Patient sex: M
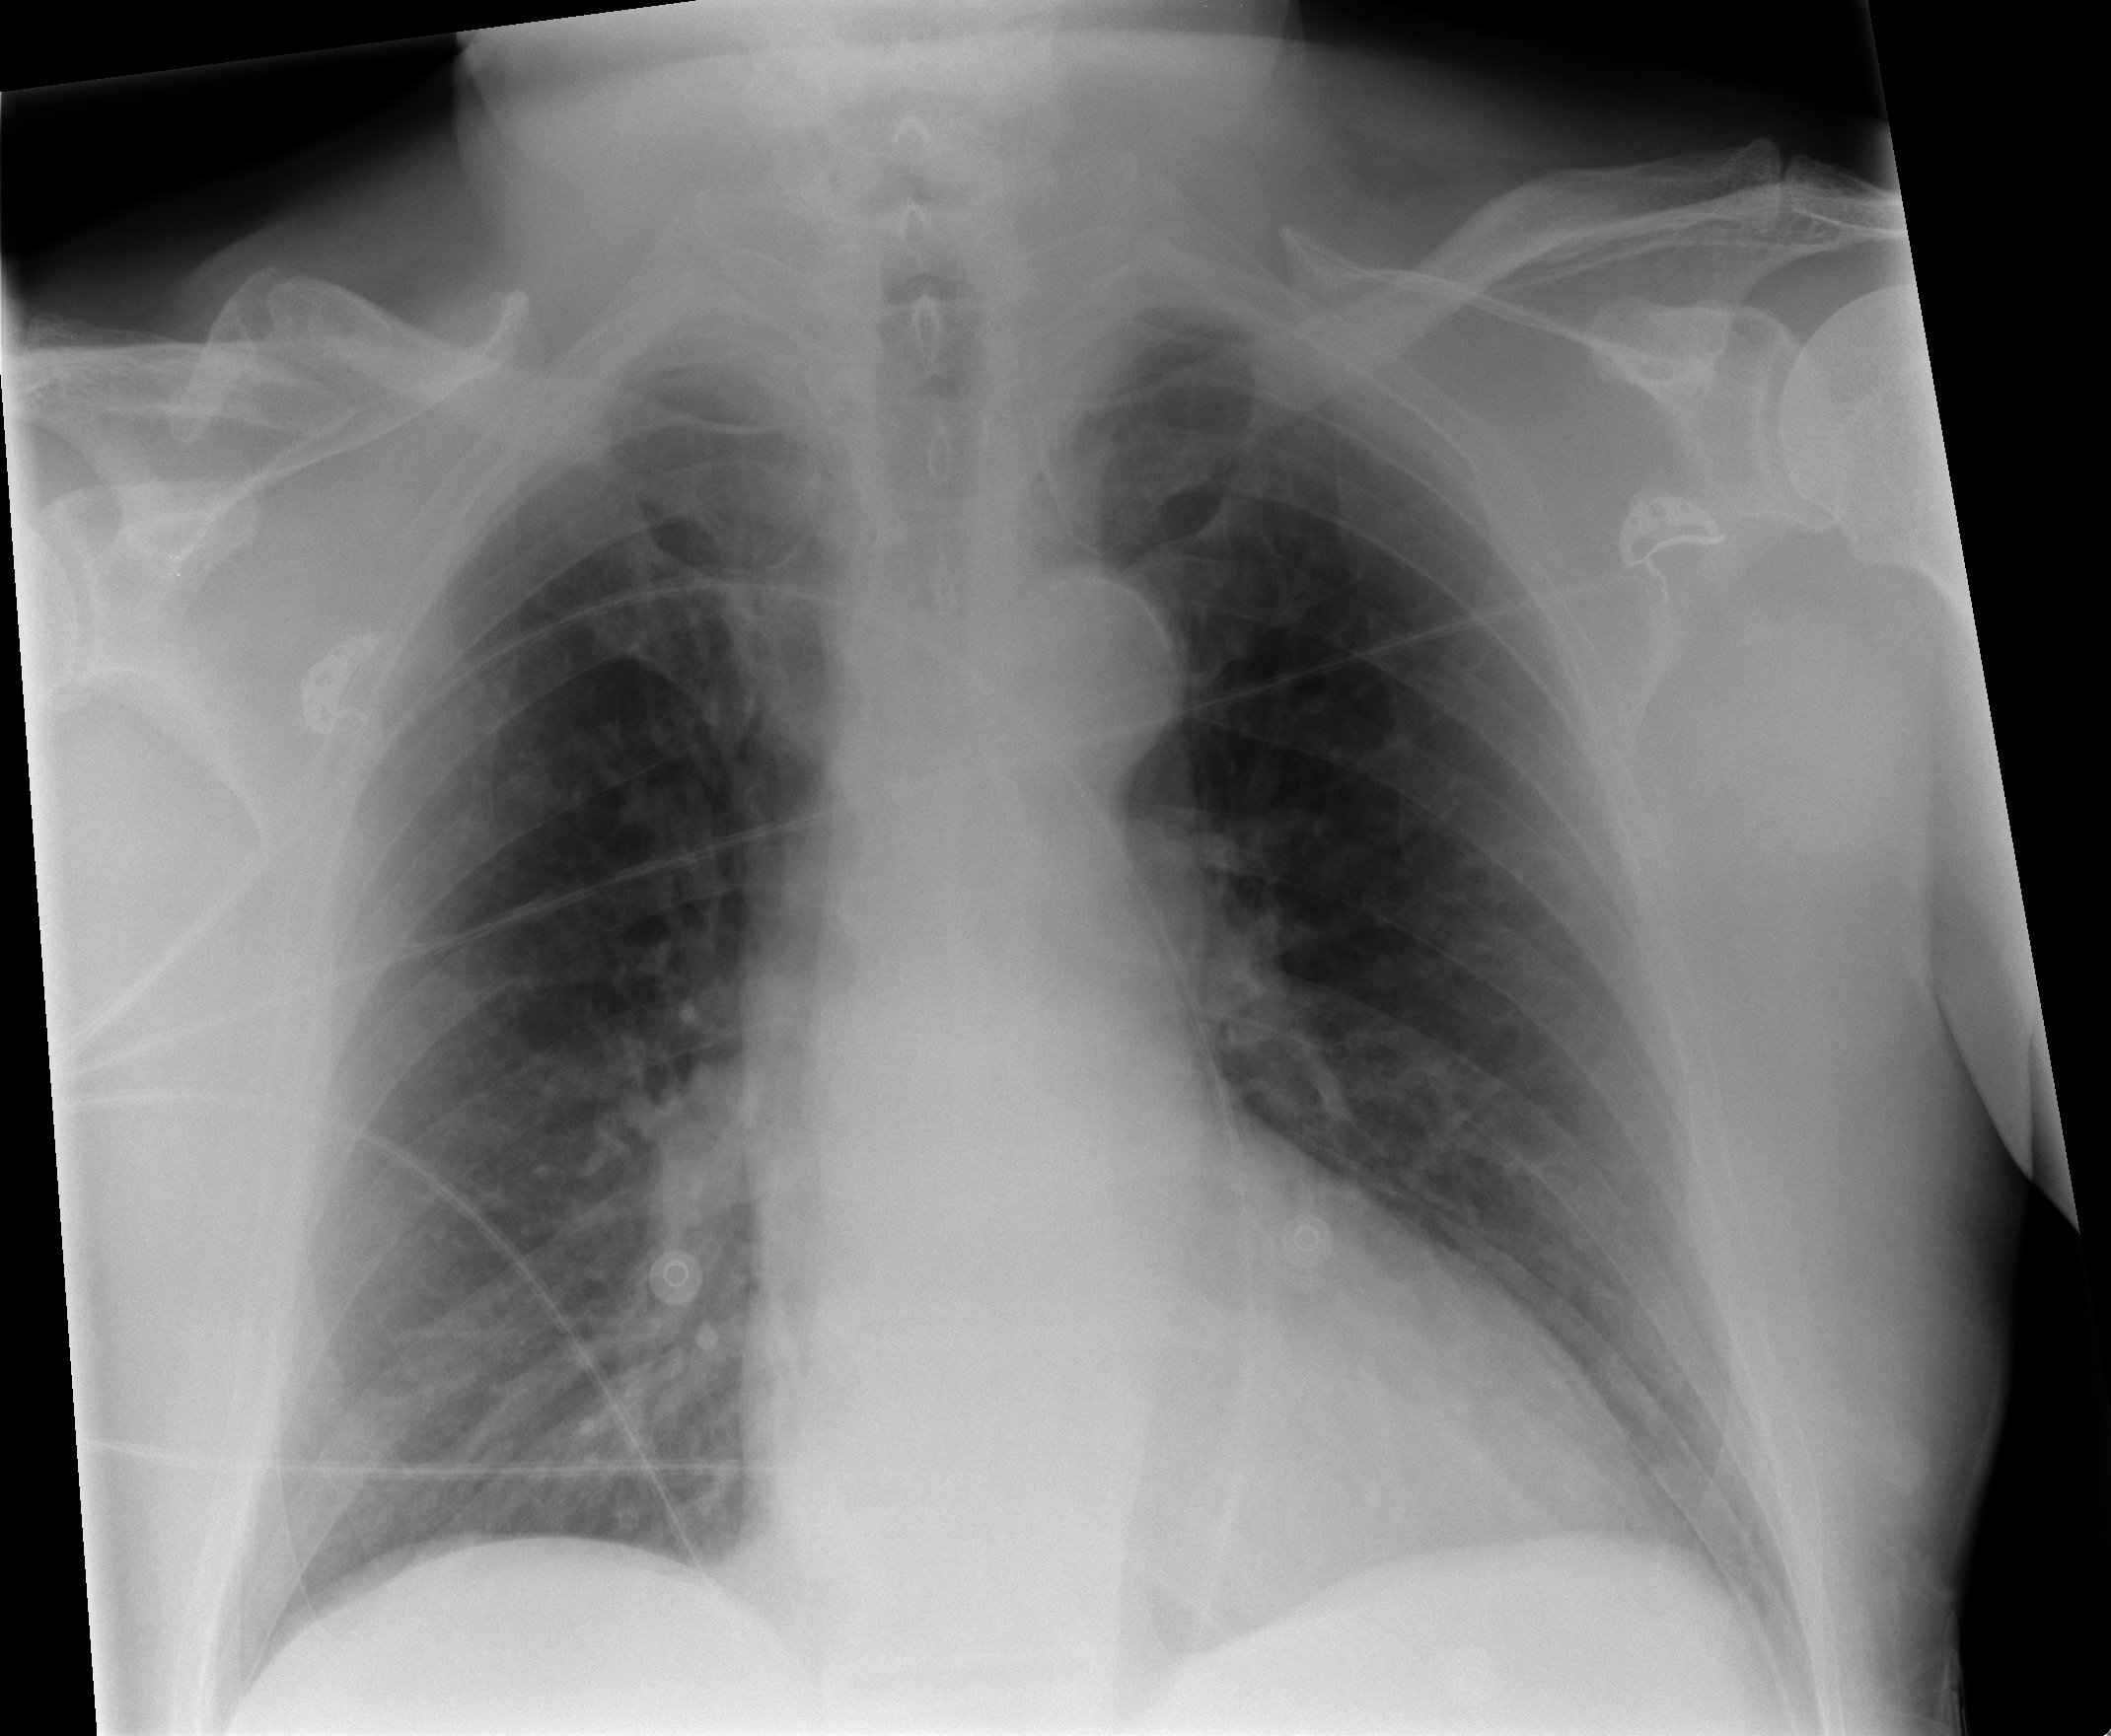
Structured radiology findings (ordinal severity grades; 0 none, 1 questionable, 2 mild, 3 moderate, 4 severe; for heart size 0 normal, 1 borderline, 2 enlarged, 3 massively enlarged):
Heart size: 0
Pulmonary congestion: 0
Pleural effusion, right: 0
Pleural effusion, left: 0
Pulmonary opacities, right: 0
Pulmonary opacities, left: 0
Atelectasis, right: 1
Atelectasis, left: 0